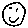
Label: smiley face